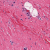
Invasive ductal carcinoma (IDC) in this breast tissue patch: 0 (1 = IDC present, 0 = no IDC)